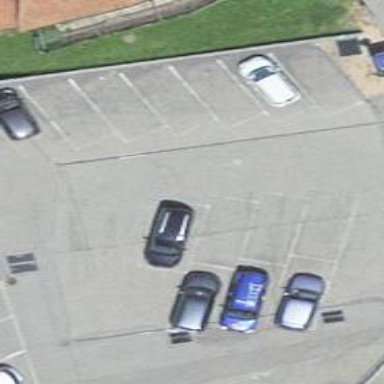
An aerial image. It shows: Rooftop parking area.